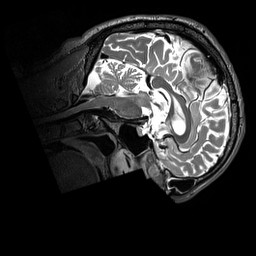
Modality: T2w
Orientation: sagittal
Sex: male
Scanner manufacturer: siemens
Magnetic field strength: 3 T
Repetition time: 3.2 s
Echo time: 0.409 s